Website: walmart
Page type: billing-address
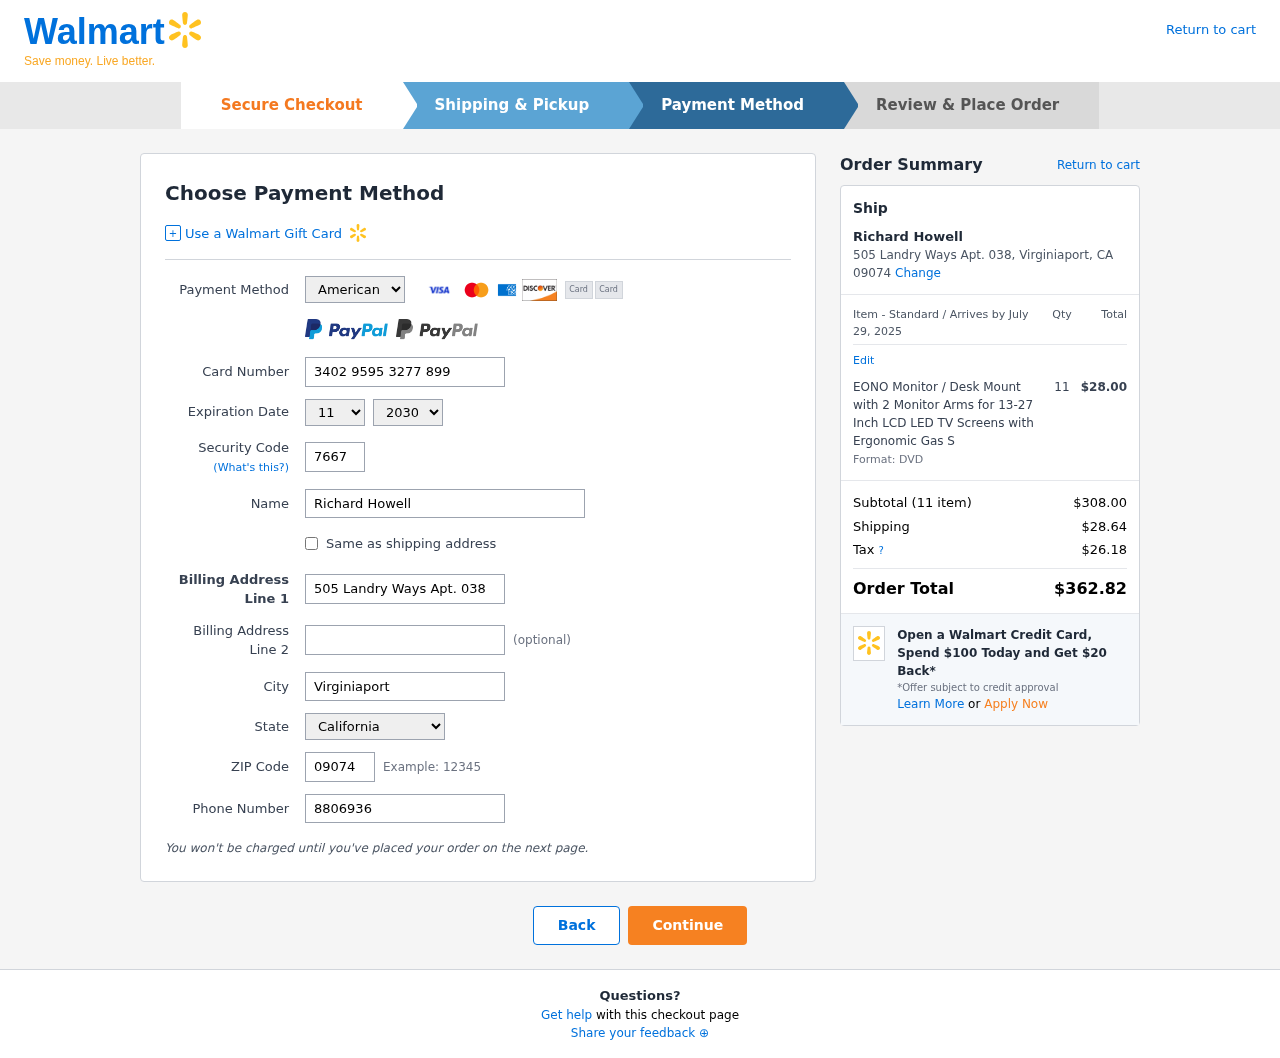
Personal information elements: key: PII_CARD_CVV
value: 7667
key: PII_CARD_EXPIRY_MONTH
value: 11
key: PII_CARD_EXPIRY_YEAR
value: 30
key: PII_CARD_NUMBER
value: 3402 9595 3277 899
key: PII_CARD_TYPE
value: American Express
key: PII_CITY
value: Virginiaport
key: PII_CITY_STATE_ZIP
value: Virginiaport, CA 09074
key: PII_FULLNAME
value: Richard Howell
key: PII_PHONE
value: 8806936488
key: PII_POSTCODE
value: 09074
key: PII_STATE
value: California
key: PII_STREET
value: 505 Landry Ways Apt. 038
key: PII_FULLNAME2
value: Richard Howell
Product elements: key: PRODUCT1_NAME
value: EONO Monitor / Desk Mount with 2 Monitor Arms for 13-27 Inch LCD LED TV Screens with Ergonomic Gas S
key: PRODUCT1_PRICE
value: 28
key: PRODUCT1_QUANTITY
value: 11
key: PRODUCT1_DESC
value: Format: DVD
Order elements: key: ORDER_DELIVERY_DATE
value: July 29, 2025
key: ORDER_NUM_ITEMS
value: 11
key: ORDER_SUBTOTAL
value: $308.00
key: ORDER_SHIPPING_COST
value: $28.64
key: ORDER_TAX
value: $26.18
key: ORDER_TOTAL
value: $362.82